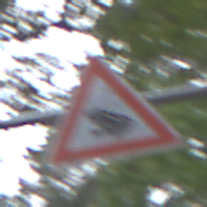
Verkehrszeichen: AmphibienwanderungRechts
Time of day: MorningAfternoon
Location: Outdoor (Urban)
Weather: Overcast
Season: NotSpecified
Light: Natural